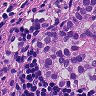
Metastatic tissue present: yes